Question: Count the number of objects in the diagram.
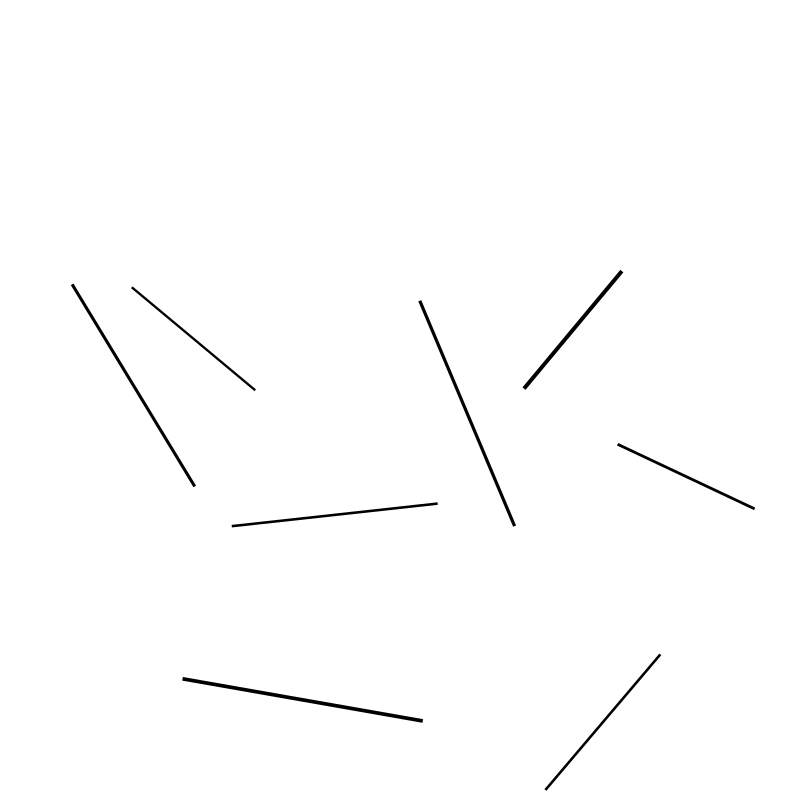
Answer: 8